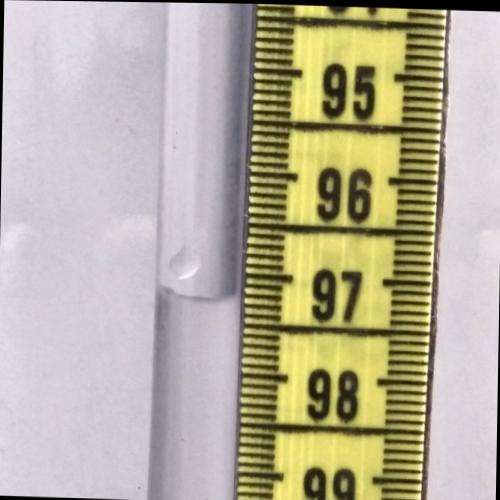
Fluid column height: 97.2 cm